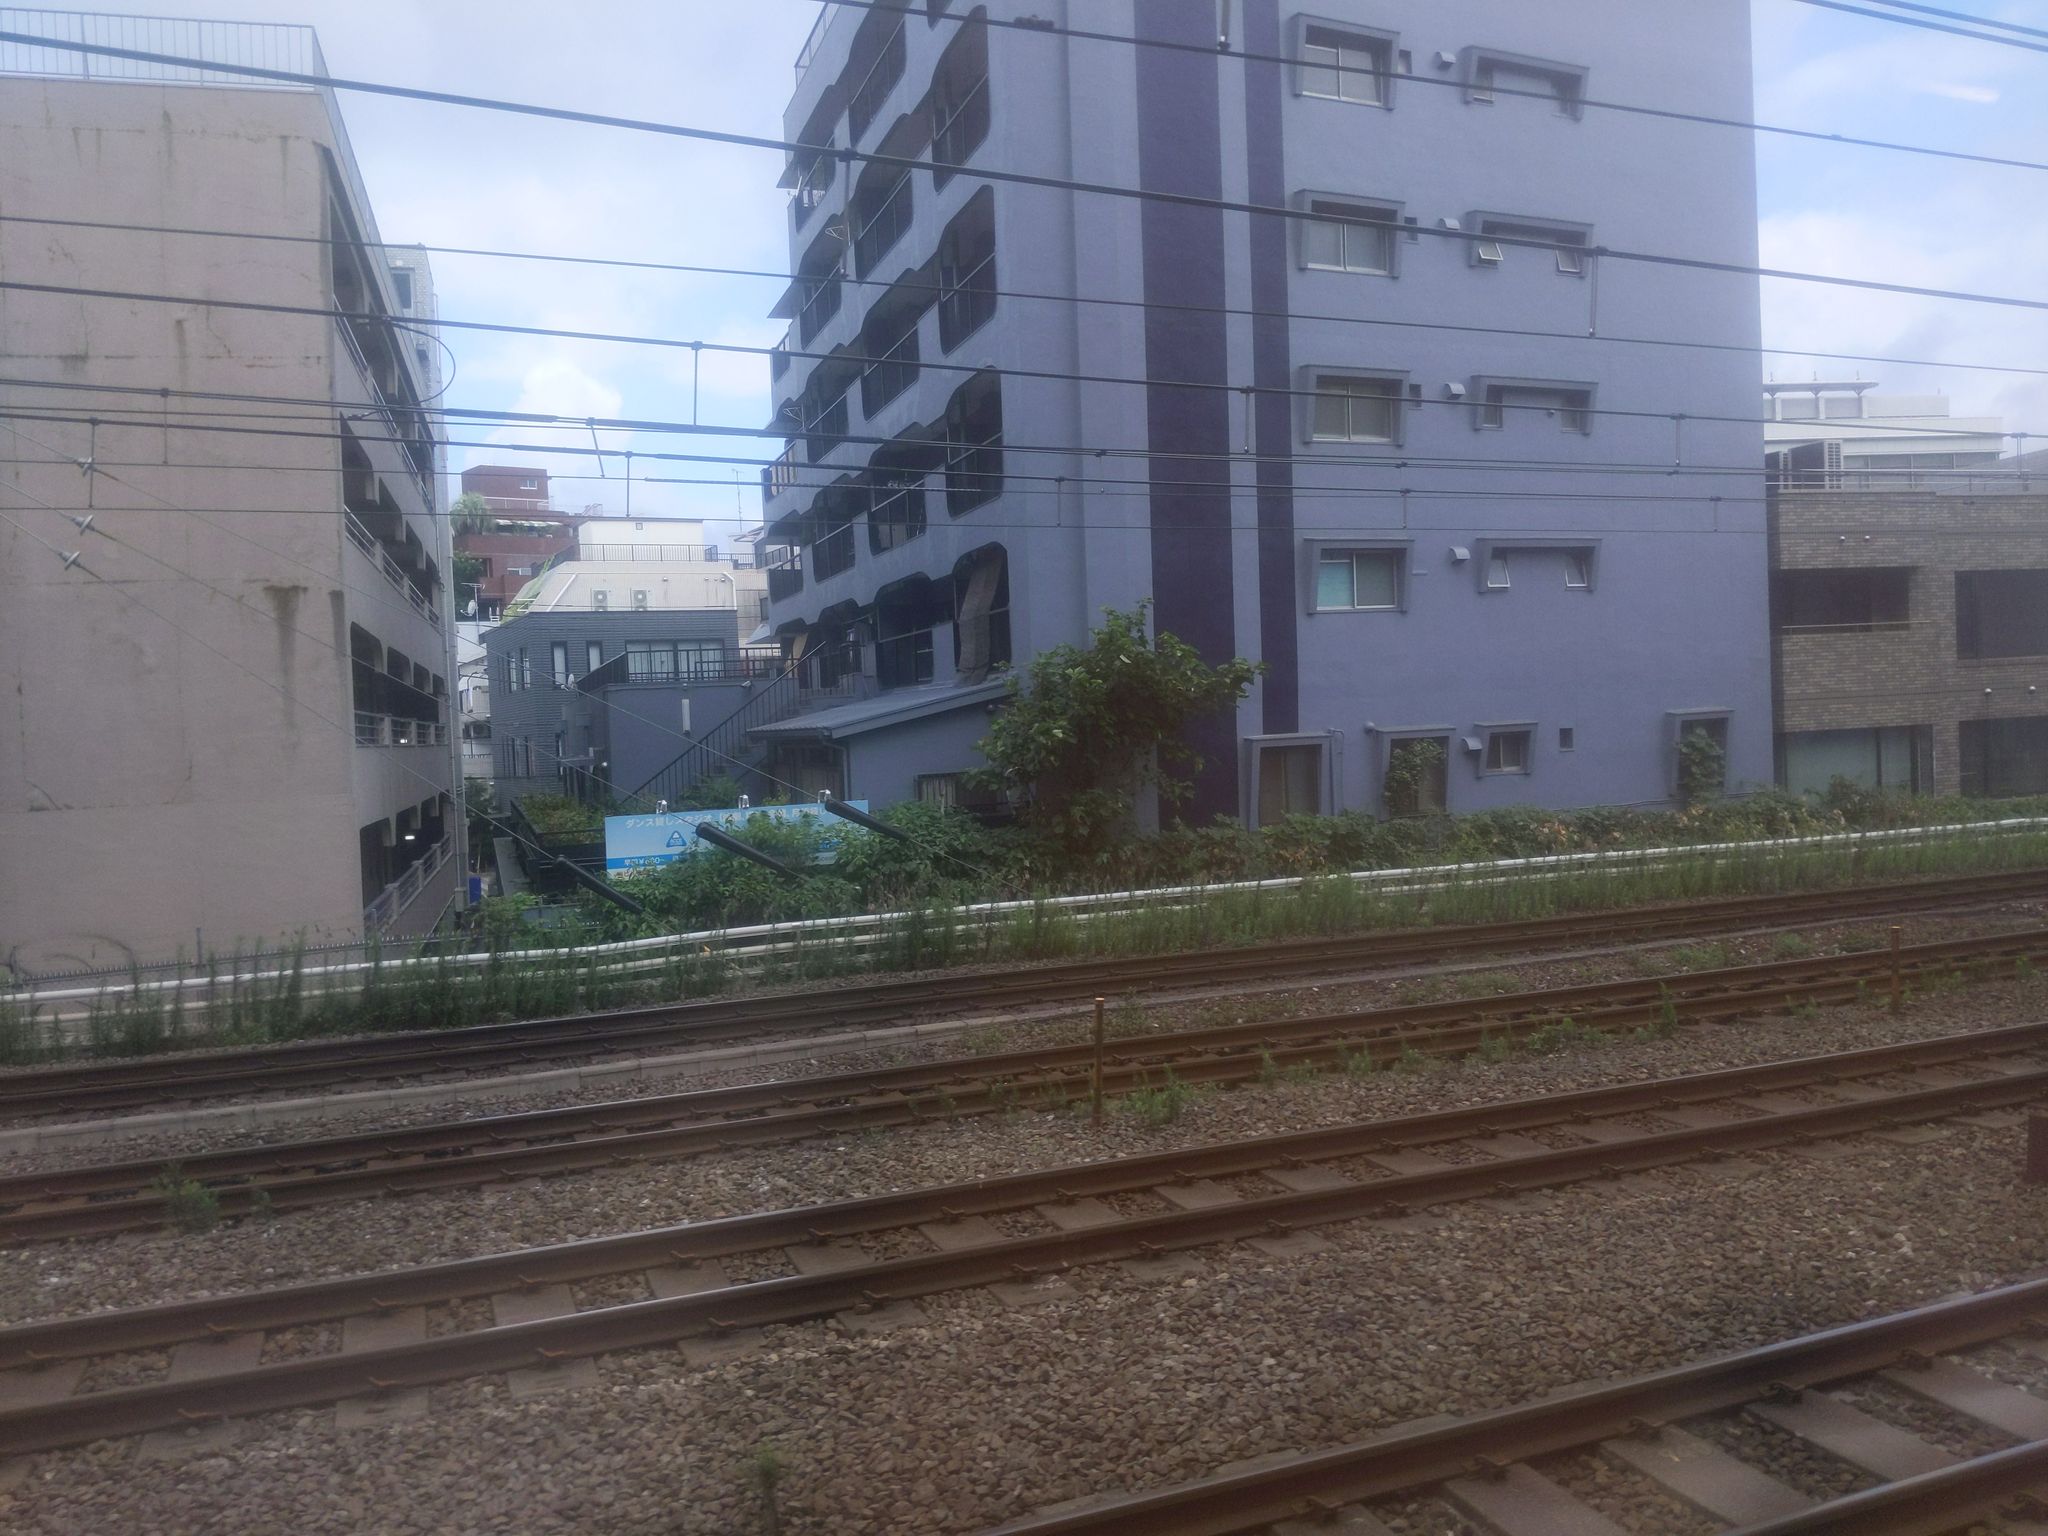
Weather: snowy
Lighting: day
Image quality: good
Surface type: railway
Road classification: unclassified, steps
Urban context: urban centre
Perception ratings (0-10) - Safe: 0.69, Lively: 4.12, Beautiful: 2.93, Boring: 6.66, Depressing: 5.79, Wealthy: 6.11